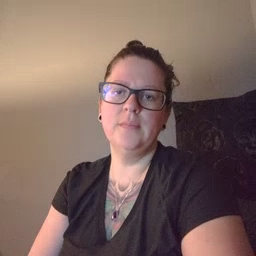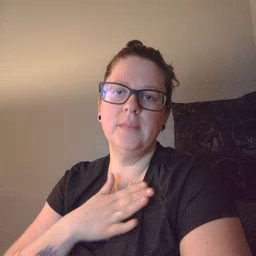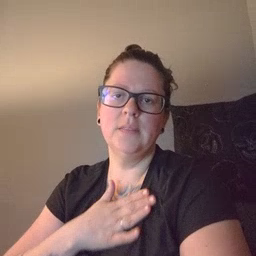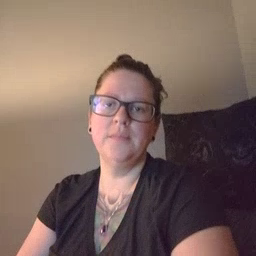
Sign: minemy